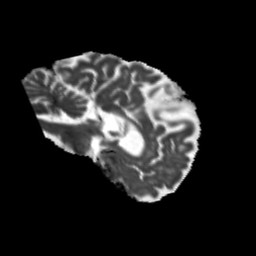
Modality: MD
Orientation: sagittal
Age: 75
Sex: male
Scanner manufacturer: siemens
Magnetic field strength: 3 T
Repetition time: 5.25 s
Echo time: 0.08 s